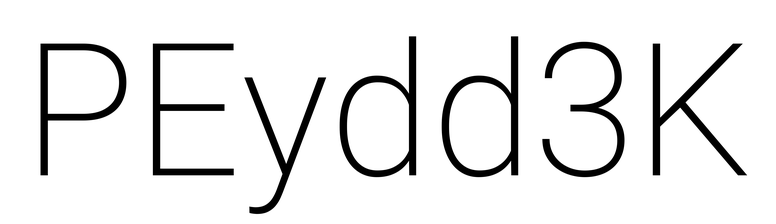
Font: Roboto_ExtraLight